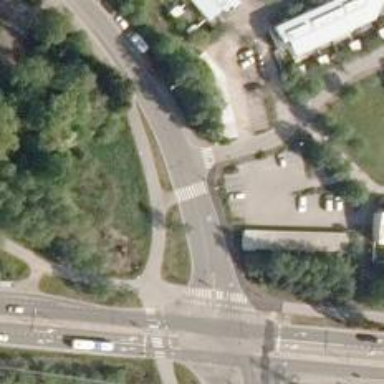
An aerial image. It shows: Uncontrolled crossing on the road.